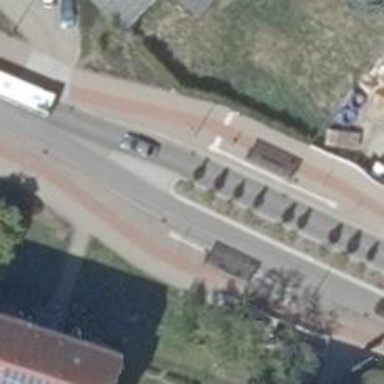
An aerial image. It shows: Public transport stop position.